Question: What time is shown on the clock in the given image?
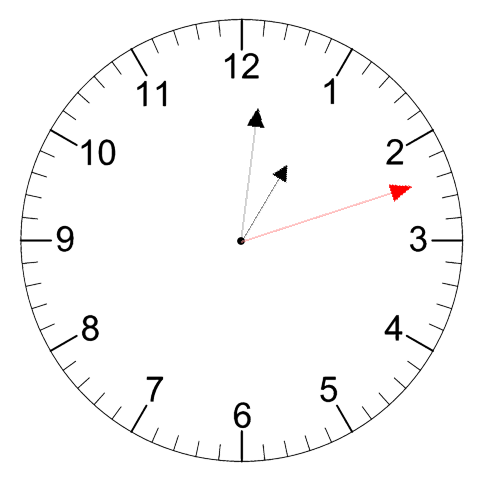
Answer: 01:01:12